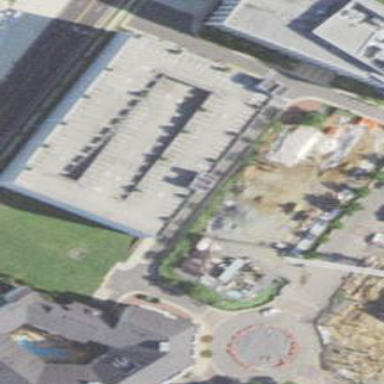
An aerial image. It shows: Multi-storey parking building.